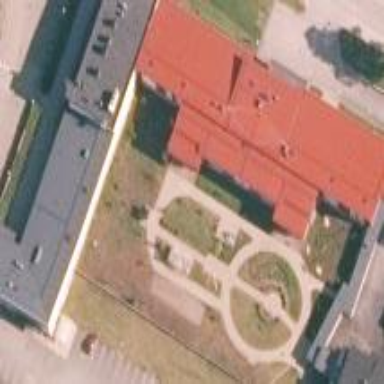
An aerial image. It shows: Hospital building.